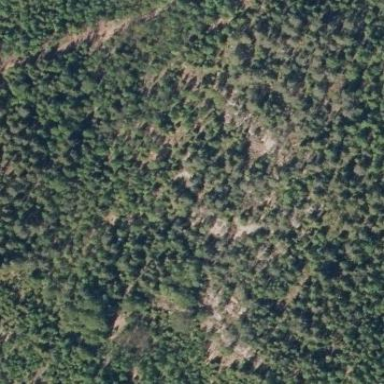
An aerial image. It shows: Landscape dominated by bare rock.